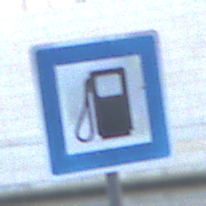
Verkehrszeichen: Tankstelle
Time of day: SunriseSunset
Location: Outdoor (Urban)
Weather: Clear
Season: NotSpecified
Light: Natural